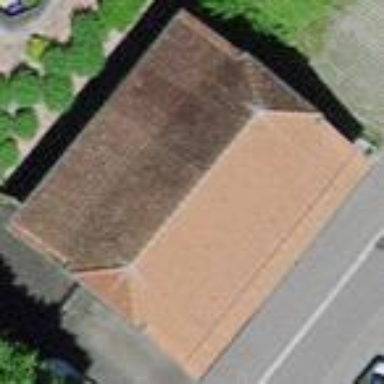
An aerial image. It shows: Rural barn.